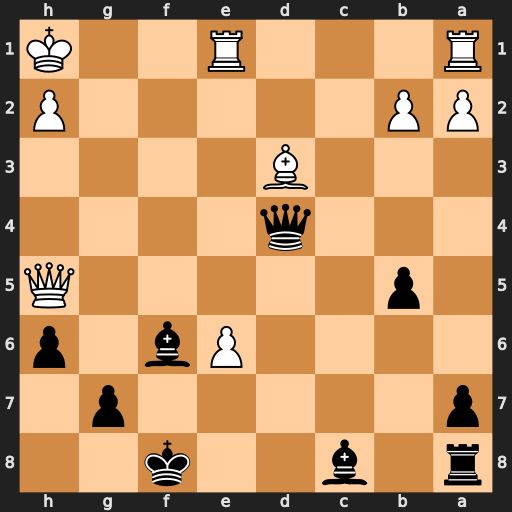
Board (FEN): r1b2k2/p5p1/4Pb1p/1p5Q/3q4/3B4/PP5P/R3R2K
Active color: b
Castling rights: -
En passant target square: -
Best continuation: Bb7+ Be4 Bxe4+ Rxe4 Qxe4+